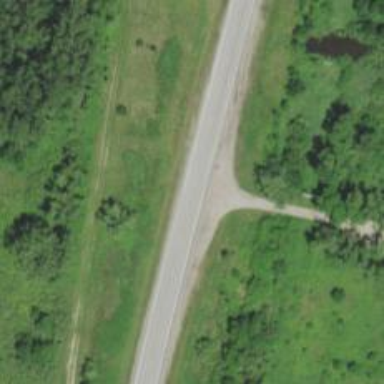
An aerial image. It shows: Asphalt road designated as trunk highway.